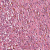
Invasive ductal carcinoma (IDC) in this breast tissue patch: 0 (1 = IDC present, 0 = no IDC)